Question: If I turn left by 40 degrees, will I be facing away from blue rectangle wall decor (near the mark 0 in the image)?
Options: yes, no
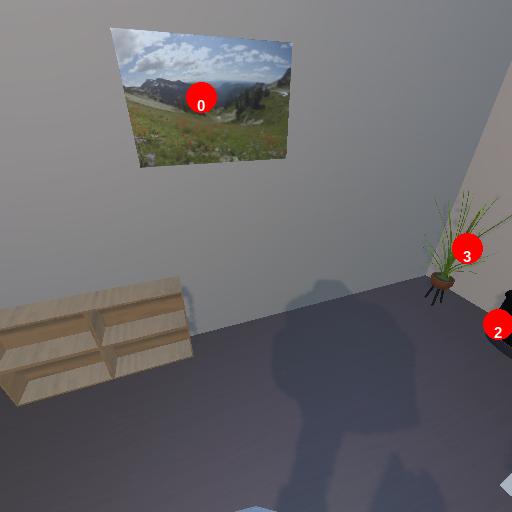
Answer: yes